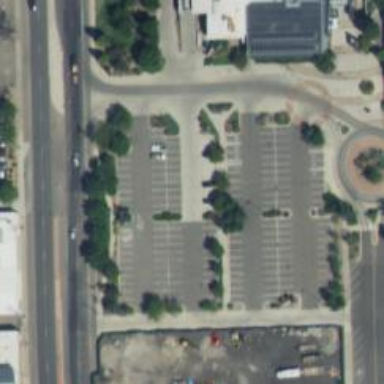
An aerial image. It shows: Parking space.